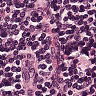
Metastatic tissue present: no